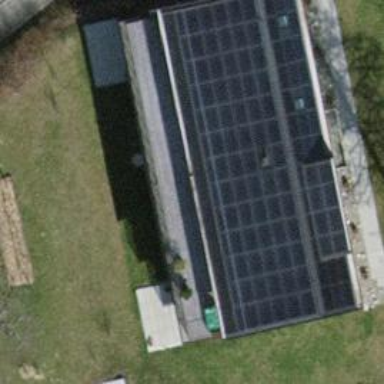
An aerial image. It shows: Solar power generator using photovoltaic method with solar photovoltaic panel types.